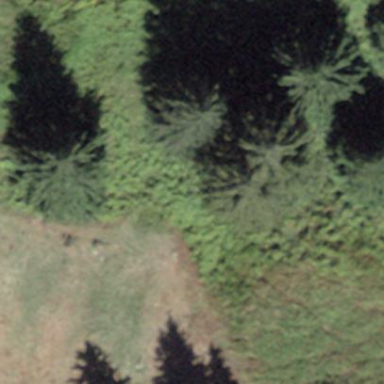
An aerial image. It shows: Forest area.